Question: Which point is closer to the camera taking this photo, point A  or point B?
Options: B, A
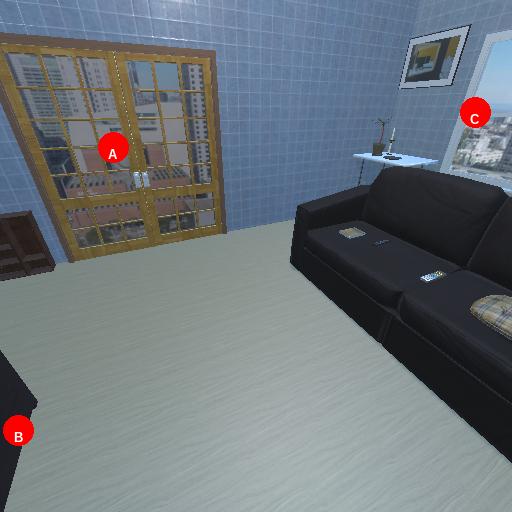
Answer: B